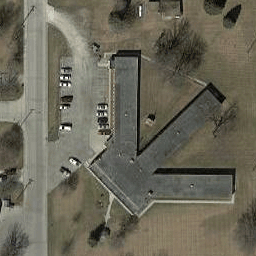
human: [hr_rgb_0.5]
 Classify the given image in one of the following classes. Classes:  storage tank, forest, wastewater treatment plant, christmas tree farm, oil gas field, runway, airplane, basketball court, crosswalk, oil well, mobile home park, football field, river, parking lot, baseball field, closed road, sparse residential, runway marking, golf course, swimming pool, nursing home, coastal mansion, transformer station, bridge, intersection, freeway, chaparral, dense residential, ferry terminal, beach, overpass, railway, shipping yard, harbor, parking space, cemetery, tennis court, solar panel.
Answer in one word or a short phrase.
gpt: nursing home